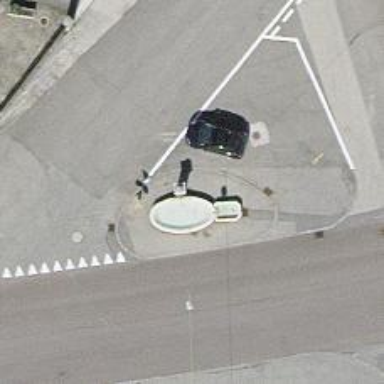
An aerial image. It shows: Beautiful fountain.